Interaction volume radius: 5 \u00c5
Interaction volume height: 10 \u00c5
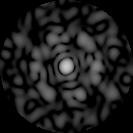
Disorder parameter: 0.8076